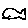
Label: fish